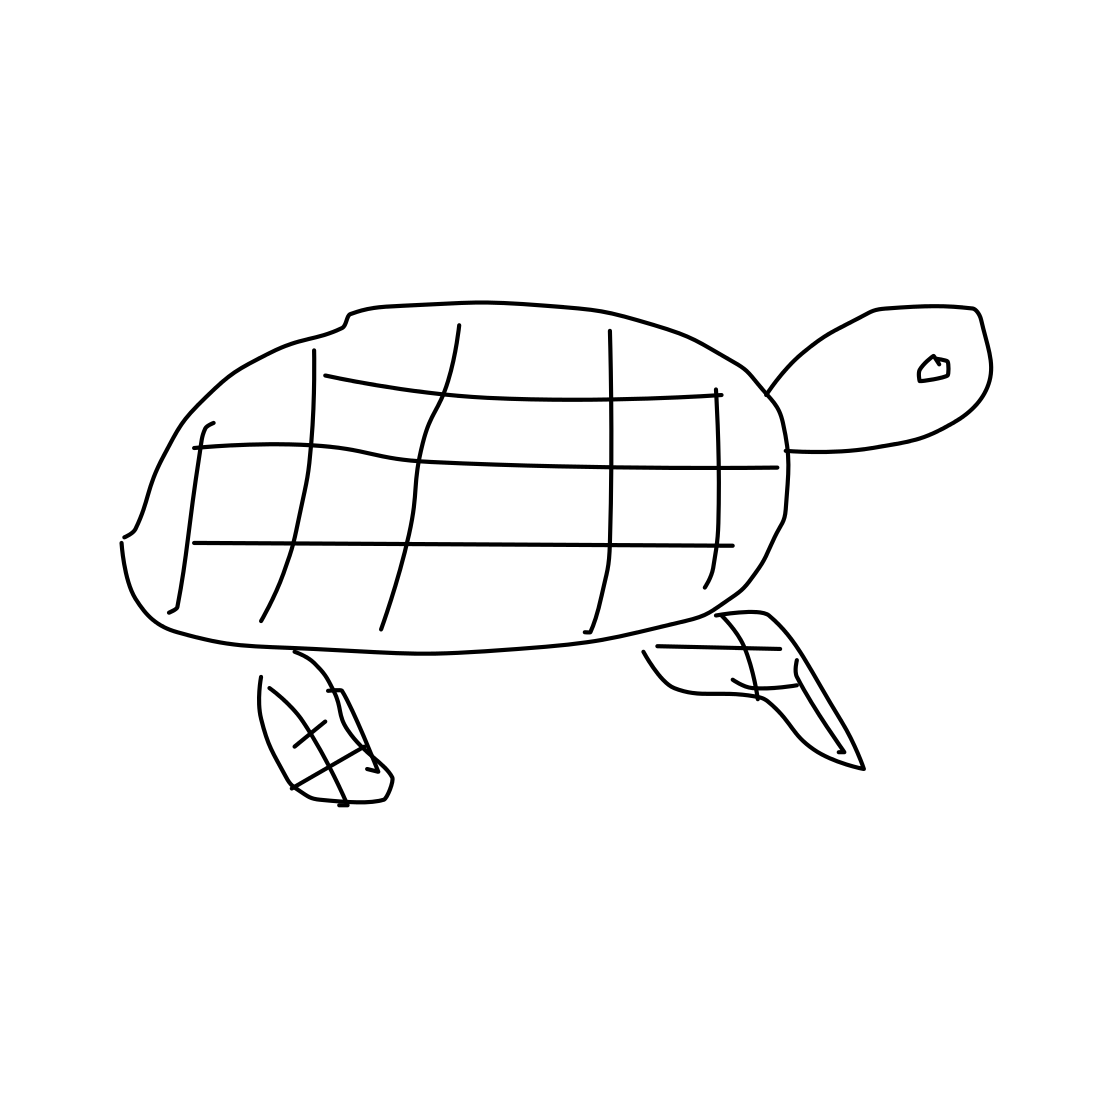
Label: sea turtle